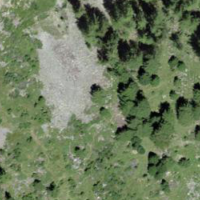
EUNIS habitat code: 26
Species observed at this site:
Orchis mascula